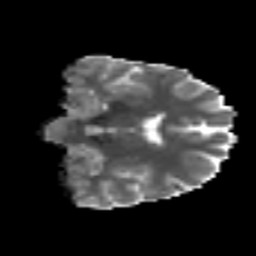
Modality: MD
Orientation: coronal
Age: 27
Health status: ill
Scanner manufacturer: philips
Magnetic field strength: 3 T
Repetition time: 9 s
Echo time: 0.127 s